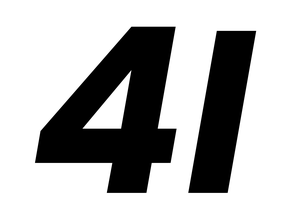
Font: Poppins-BoldItalic